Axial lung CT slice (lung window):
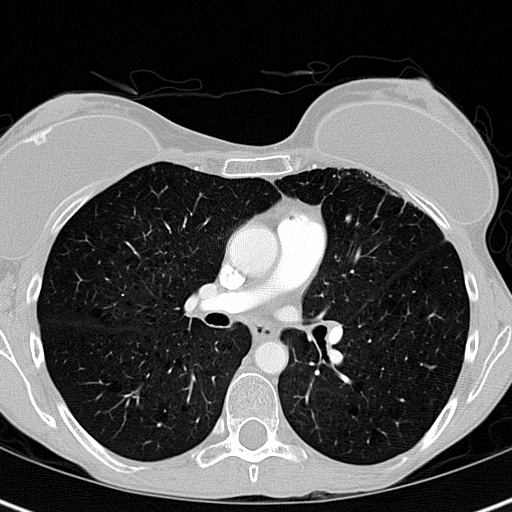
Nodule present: no